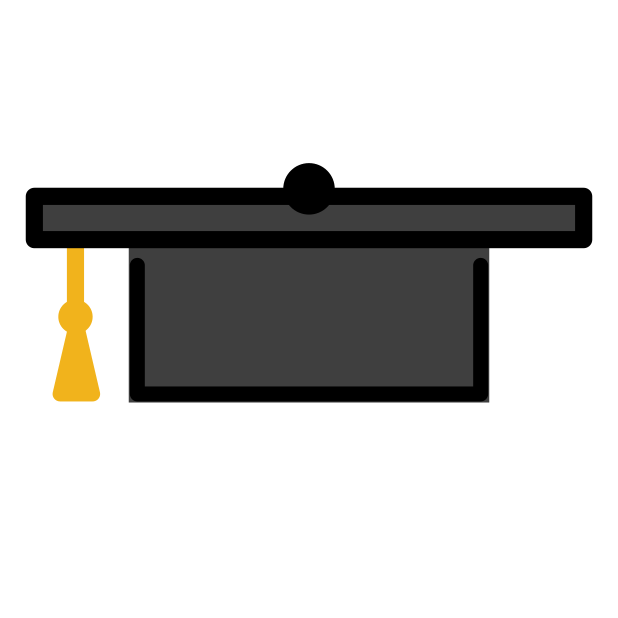
graduation cap